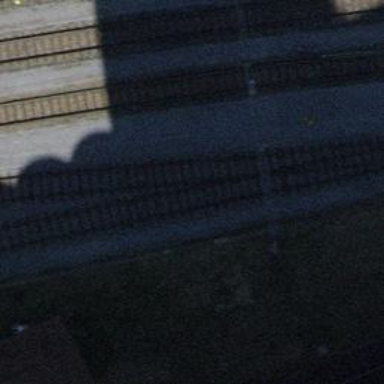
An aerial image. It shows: Railway yard with electrified contact lines.